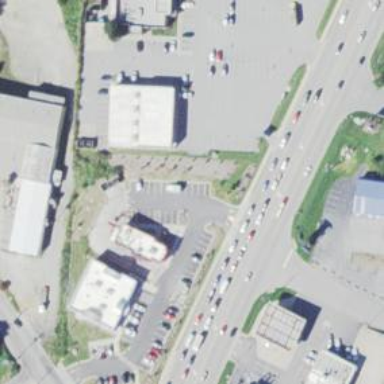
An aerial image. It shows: Asphalt road with primary designation. There is sidewalk on the left side.